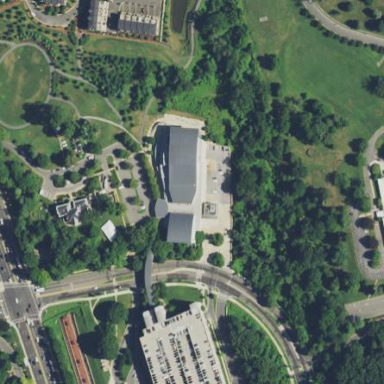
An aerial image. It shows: Arts centre.